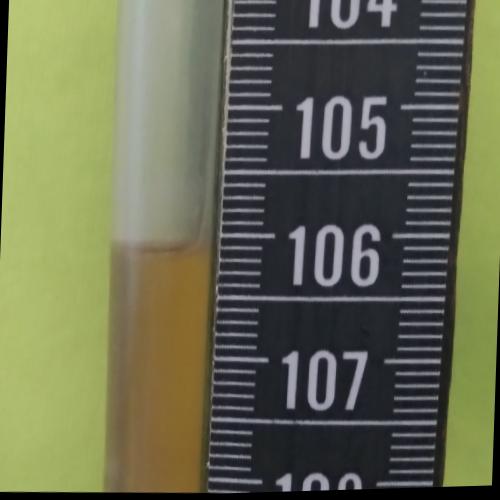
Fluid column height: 106.1 cm